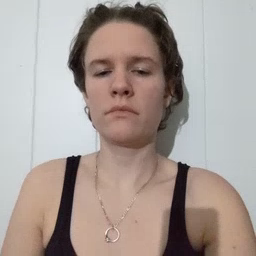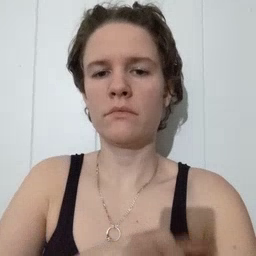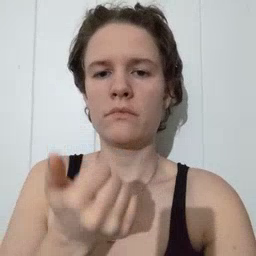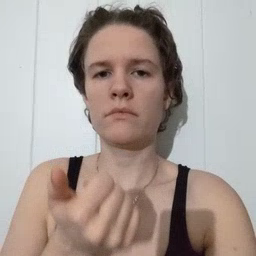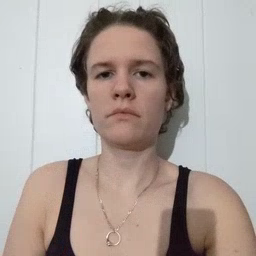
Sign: another